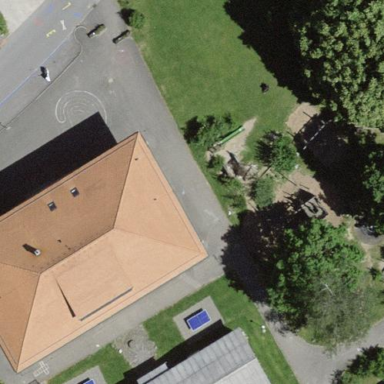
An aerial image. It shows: School.